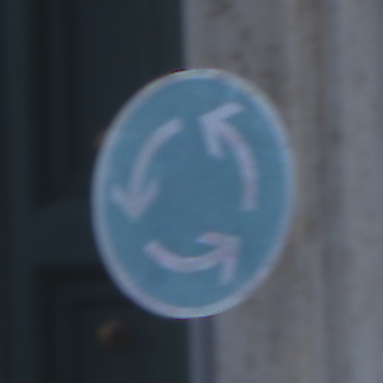
Verkehrszeichen: Kreisverkehr
Umgebung: Outdoor, Urban
Tageszeit: SunriseSunset
Wetter: Clear
Licht: Natural
Jahreszeit: NotSpecified
Kontrast: MediumContrast